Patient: sex M, age 71
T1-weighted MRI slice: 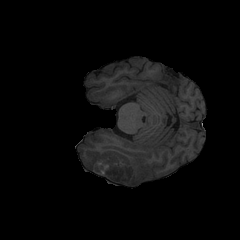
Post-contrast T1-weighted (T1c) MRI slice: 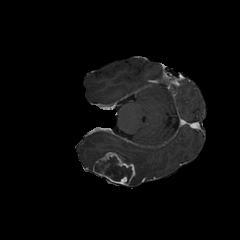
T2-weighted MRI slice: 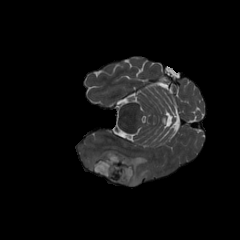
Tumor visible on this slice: yes
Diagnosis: Glioblastoma, IDH-wildtype
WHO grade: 4